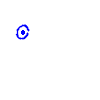
Particle: kaon